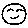
Label: smiley face